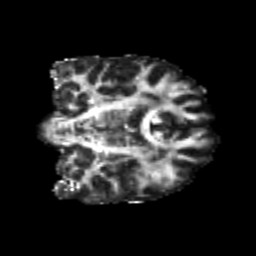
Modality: FA
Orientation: coronal
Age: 21
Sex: male
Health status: healthy
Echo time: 0.074 s